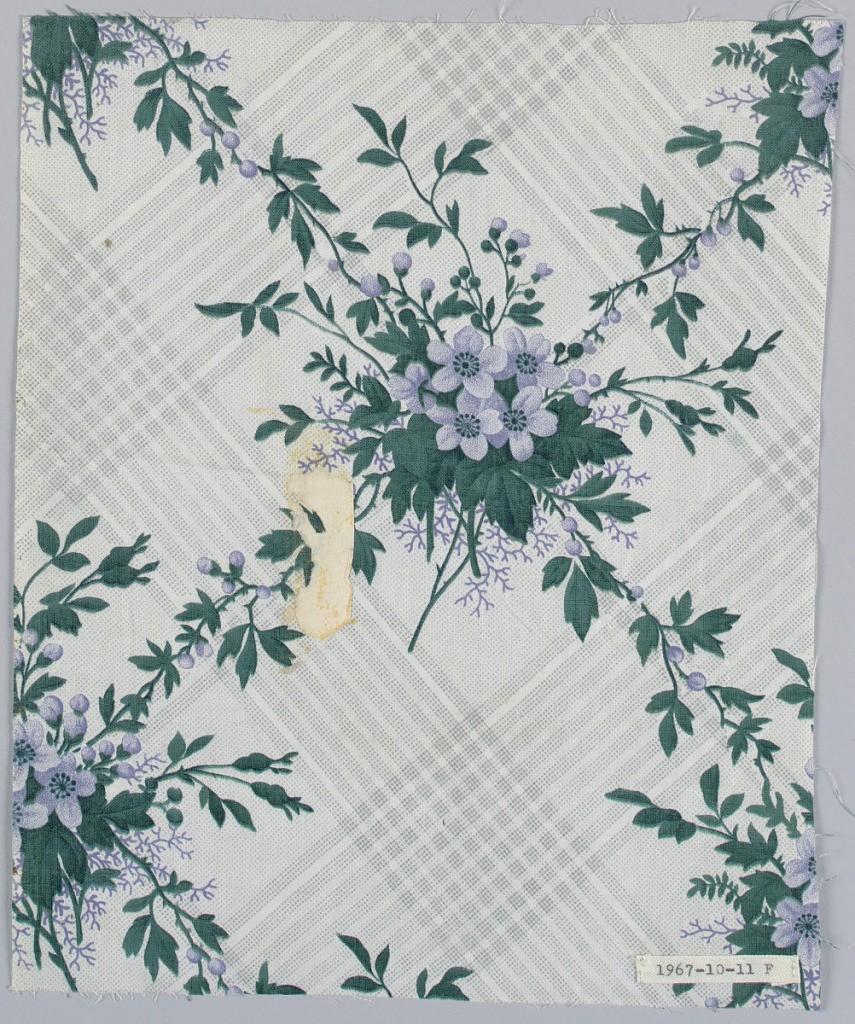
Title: Textile
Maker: Schwartz-Huguenin
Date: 1851–63
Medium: cotton Technique: printed by engraved roller on plain weave
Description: Seven pieces, same design, different colors. A) Ground printed by "molette" in diamond-shaped design of stripes composed of minute dots in pale blue. Flower clusters in rose and dull greens, printed over background. B) Grey ground and flowers, strong green leaves. C) Grey ground, flowers old rose with green foliage. D) Grey ground, blue flowers, grey foliage. E) grey ground, grey flowers, blue-green foliage. F) lighter grey ground, flowers with strong green foliage. G) Greey ground, blue flowers, green foliage.